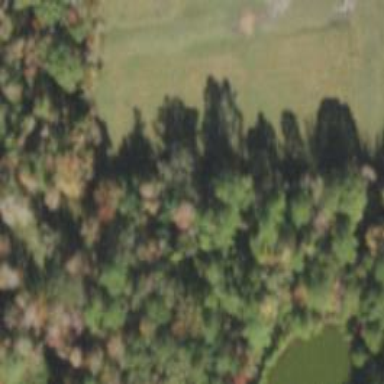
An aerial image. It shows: Mixed leaf woodland.